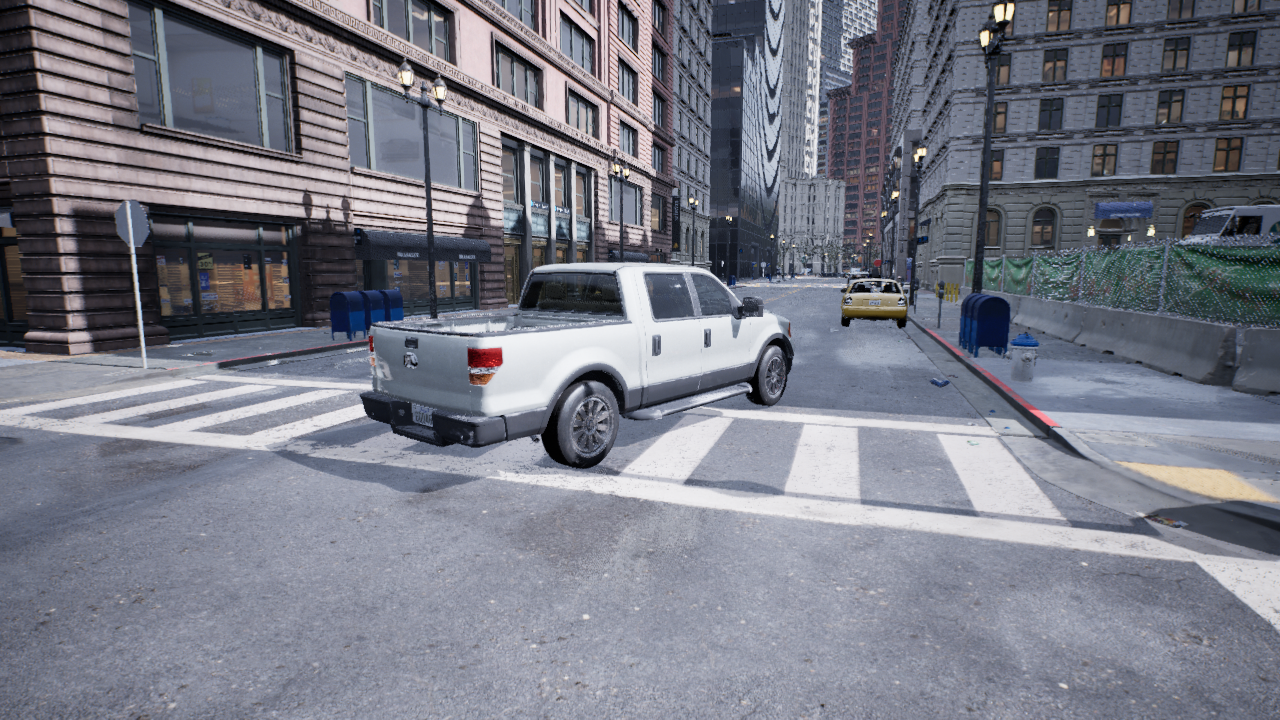
Venue: intersection
Lighting: overcast
Vehicle rig: pickup